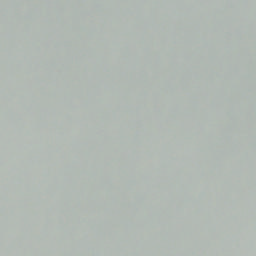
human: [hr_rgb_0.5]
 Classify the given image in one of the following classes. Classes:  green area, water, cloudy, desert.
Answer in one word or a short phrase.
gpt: cloudy